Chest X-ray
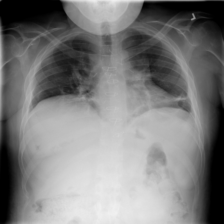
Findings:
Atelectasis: positive
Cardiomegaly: negative
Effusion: positive
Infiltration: negative
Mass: negative
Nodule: negative
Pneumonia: negative
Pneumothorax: negative
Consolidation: negative
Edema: negative
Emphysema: negative
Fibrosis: negative
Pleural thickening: negative
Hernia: negative